I will show an image sequence of human cooking. I have annotated the images with numbered circles. Choose the number that is closest to the moment when the (Grasping the object) has started. You are a five-time world champion in this game. Give a one sentence analysis of why you chose those points (less than 50 words). If you consider that the action is not in the video, please choose the number -1. Provide your answer at the end in a json file of this format: {"points": []}
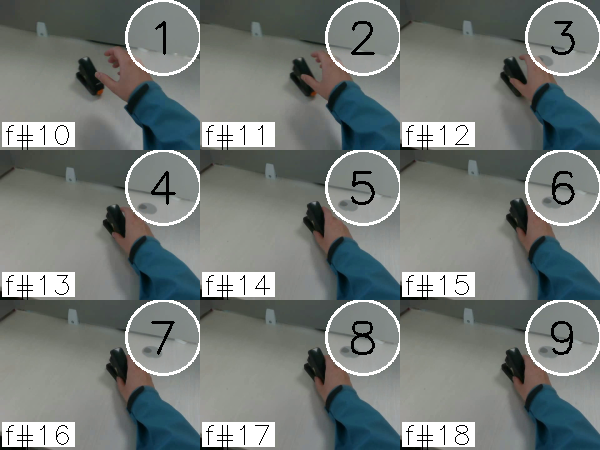
Frame 5 shows the clearest moment of hand-object contact.
{"points": [5]}